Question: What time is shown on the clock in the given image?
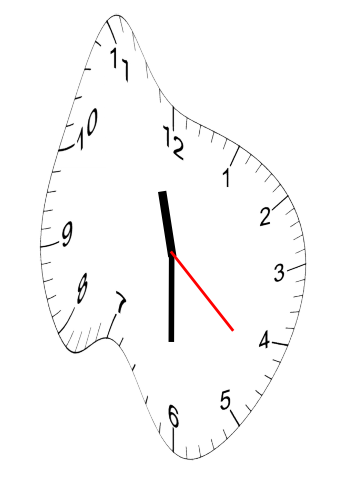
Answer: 11:30:22